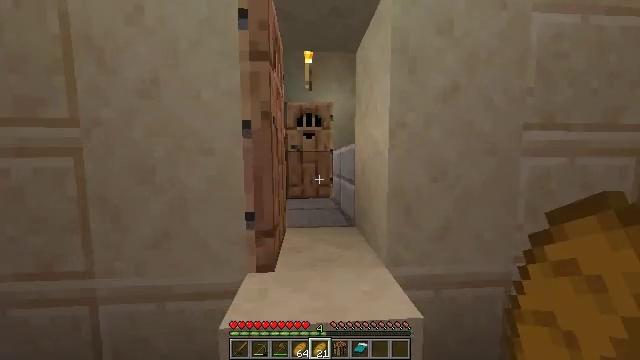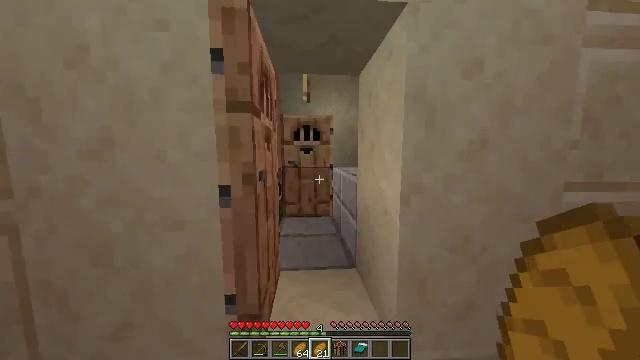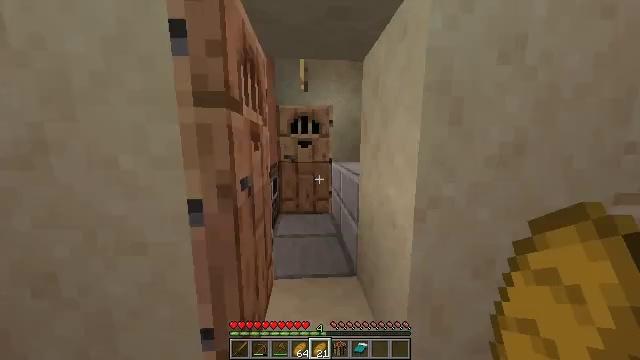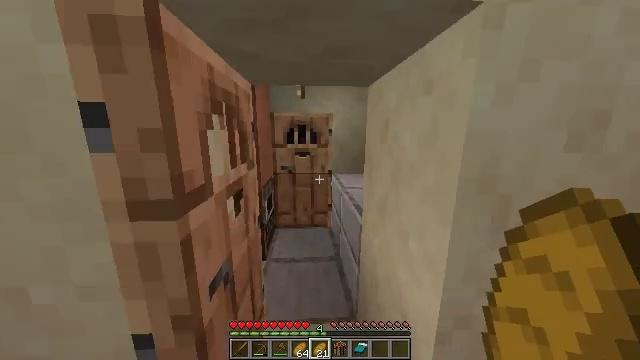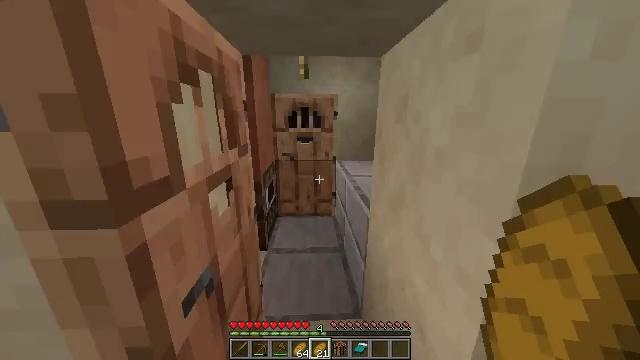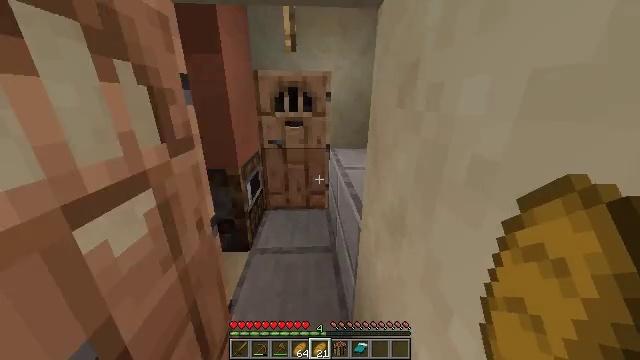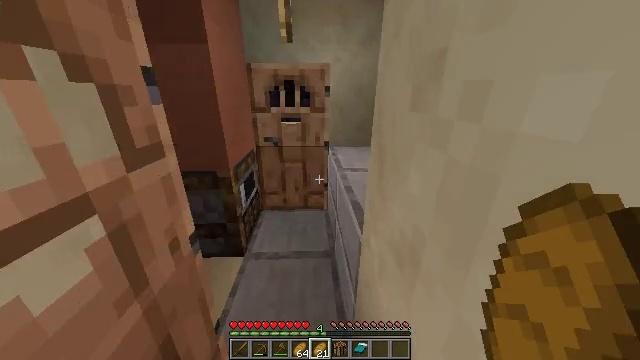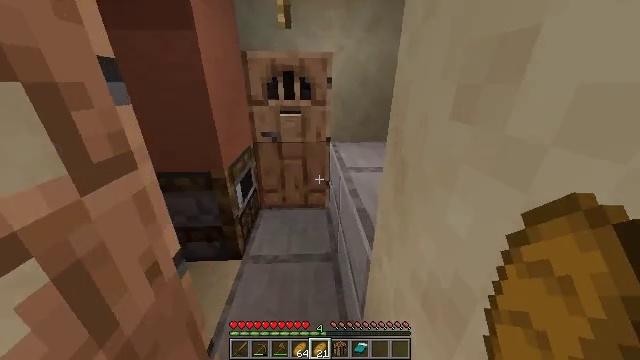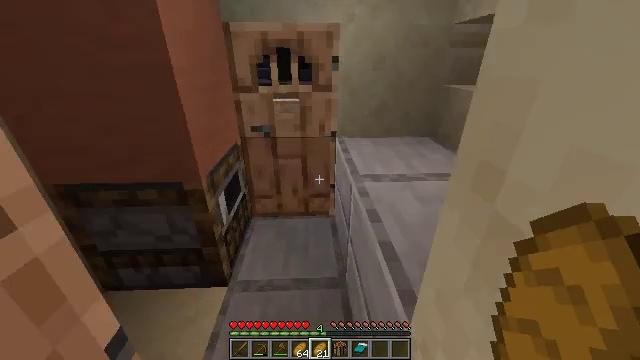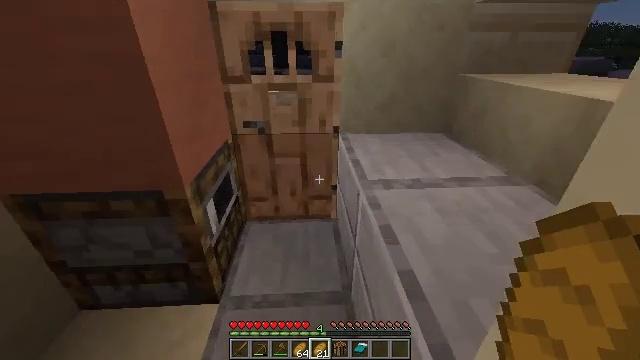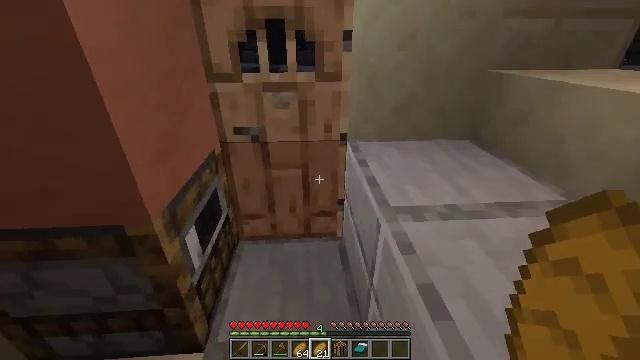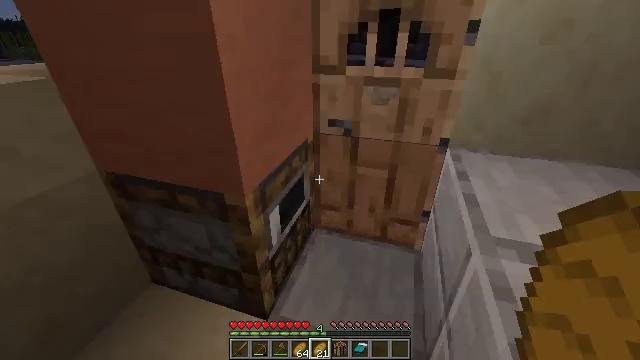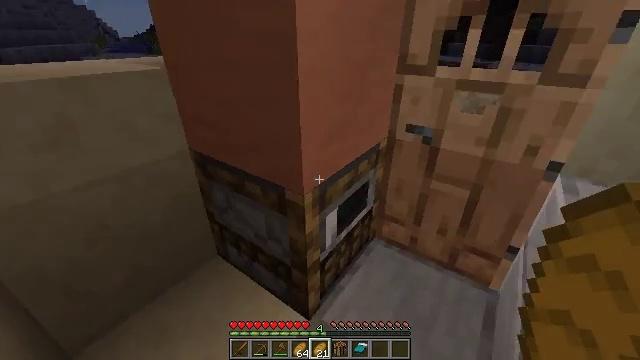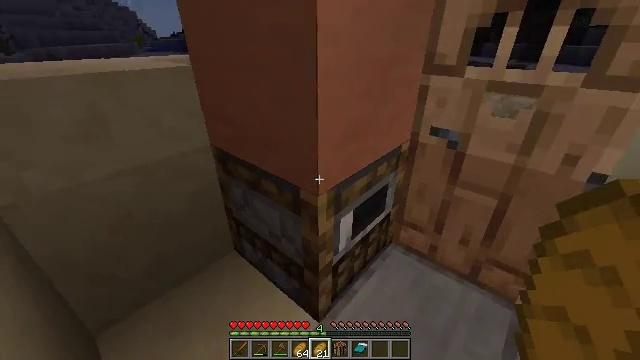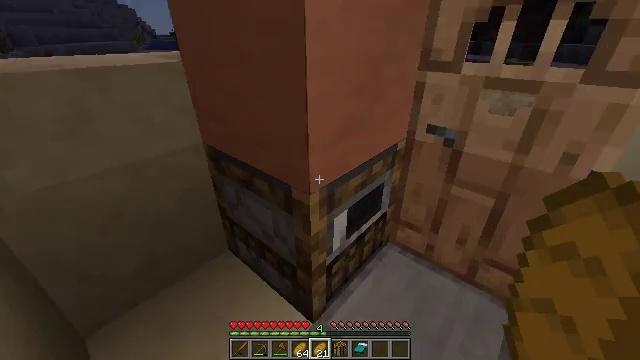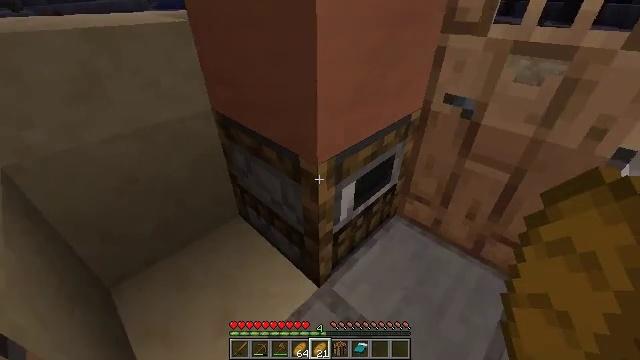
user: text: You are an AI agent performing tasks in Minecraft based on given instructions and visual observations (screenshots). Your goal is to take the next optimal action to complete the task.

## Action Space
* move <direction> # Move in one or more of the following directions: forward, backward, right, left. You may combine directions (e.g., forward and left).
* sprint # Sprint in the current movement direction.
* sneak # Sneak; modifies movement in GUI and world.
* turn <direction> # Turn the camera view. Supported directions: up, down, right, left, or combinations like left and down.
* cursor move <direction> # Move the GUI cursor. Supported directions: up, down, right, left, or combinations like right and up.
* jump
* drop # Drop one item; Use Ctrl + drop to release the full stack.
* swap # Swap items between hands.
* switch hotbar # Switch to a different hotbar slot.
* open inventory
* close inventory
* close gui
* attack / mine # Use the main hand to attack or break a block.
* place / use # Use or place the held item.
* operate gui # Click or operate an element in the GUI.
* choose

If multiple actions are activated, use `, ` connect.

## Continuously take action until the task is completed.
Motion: motion action
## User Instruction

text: Left-click on the smoker to mine it.
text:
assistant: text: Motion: move forward, turn down
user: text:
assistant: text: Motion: move forward, turn down
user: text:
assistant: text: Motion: move forward, turn down
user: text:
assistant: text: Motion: move forward and move right, turn left and down
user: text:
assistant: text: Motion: move forward and move right, turn down
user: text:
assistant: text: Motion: move forward and move right, turn down
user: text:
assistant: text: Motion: move forward, turn down
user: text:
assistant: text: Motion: move forward, turn down
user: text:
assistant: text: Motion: move forward, turn down
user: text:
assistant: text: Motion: move forward
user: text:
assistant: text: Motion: turn left and down
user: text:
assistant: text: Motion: turn left
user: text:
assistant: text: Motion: turn left
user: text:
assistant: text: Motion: no_op
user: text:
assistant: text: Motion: turn left and down
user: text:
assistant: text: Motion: turn left and down
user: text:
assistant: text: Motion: turn down
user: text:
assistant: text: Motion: no_op
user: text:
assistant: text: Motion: turn right
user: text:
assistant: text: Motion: no_op
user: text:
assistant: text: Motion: no_op
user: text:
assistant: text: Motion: no_op
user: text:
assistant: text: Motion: no_op
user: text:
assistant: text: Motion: no_op
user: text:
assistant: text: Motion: no_op
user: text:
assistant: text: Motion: no_op
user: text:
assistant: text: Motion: no_op
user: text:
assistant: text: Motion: no_op
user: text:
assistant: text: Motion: no_op
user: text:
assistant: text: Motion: no_op